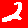
Digit: 2